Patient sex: M
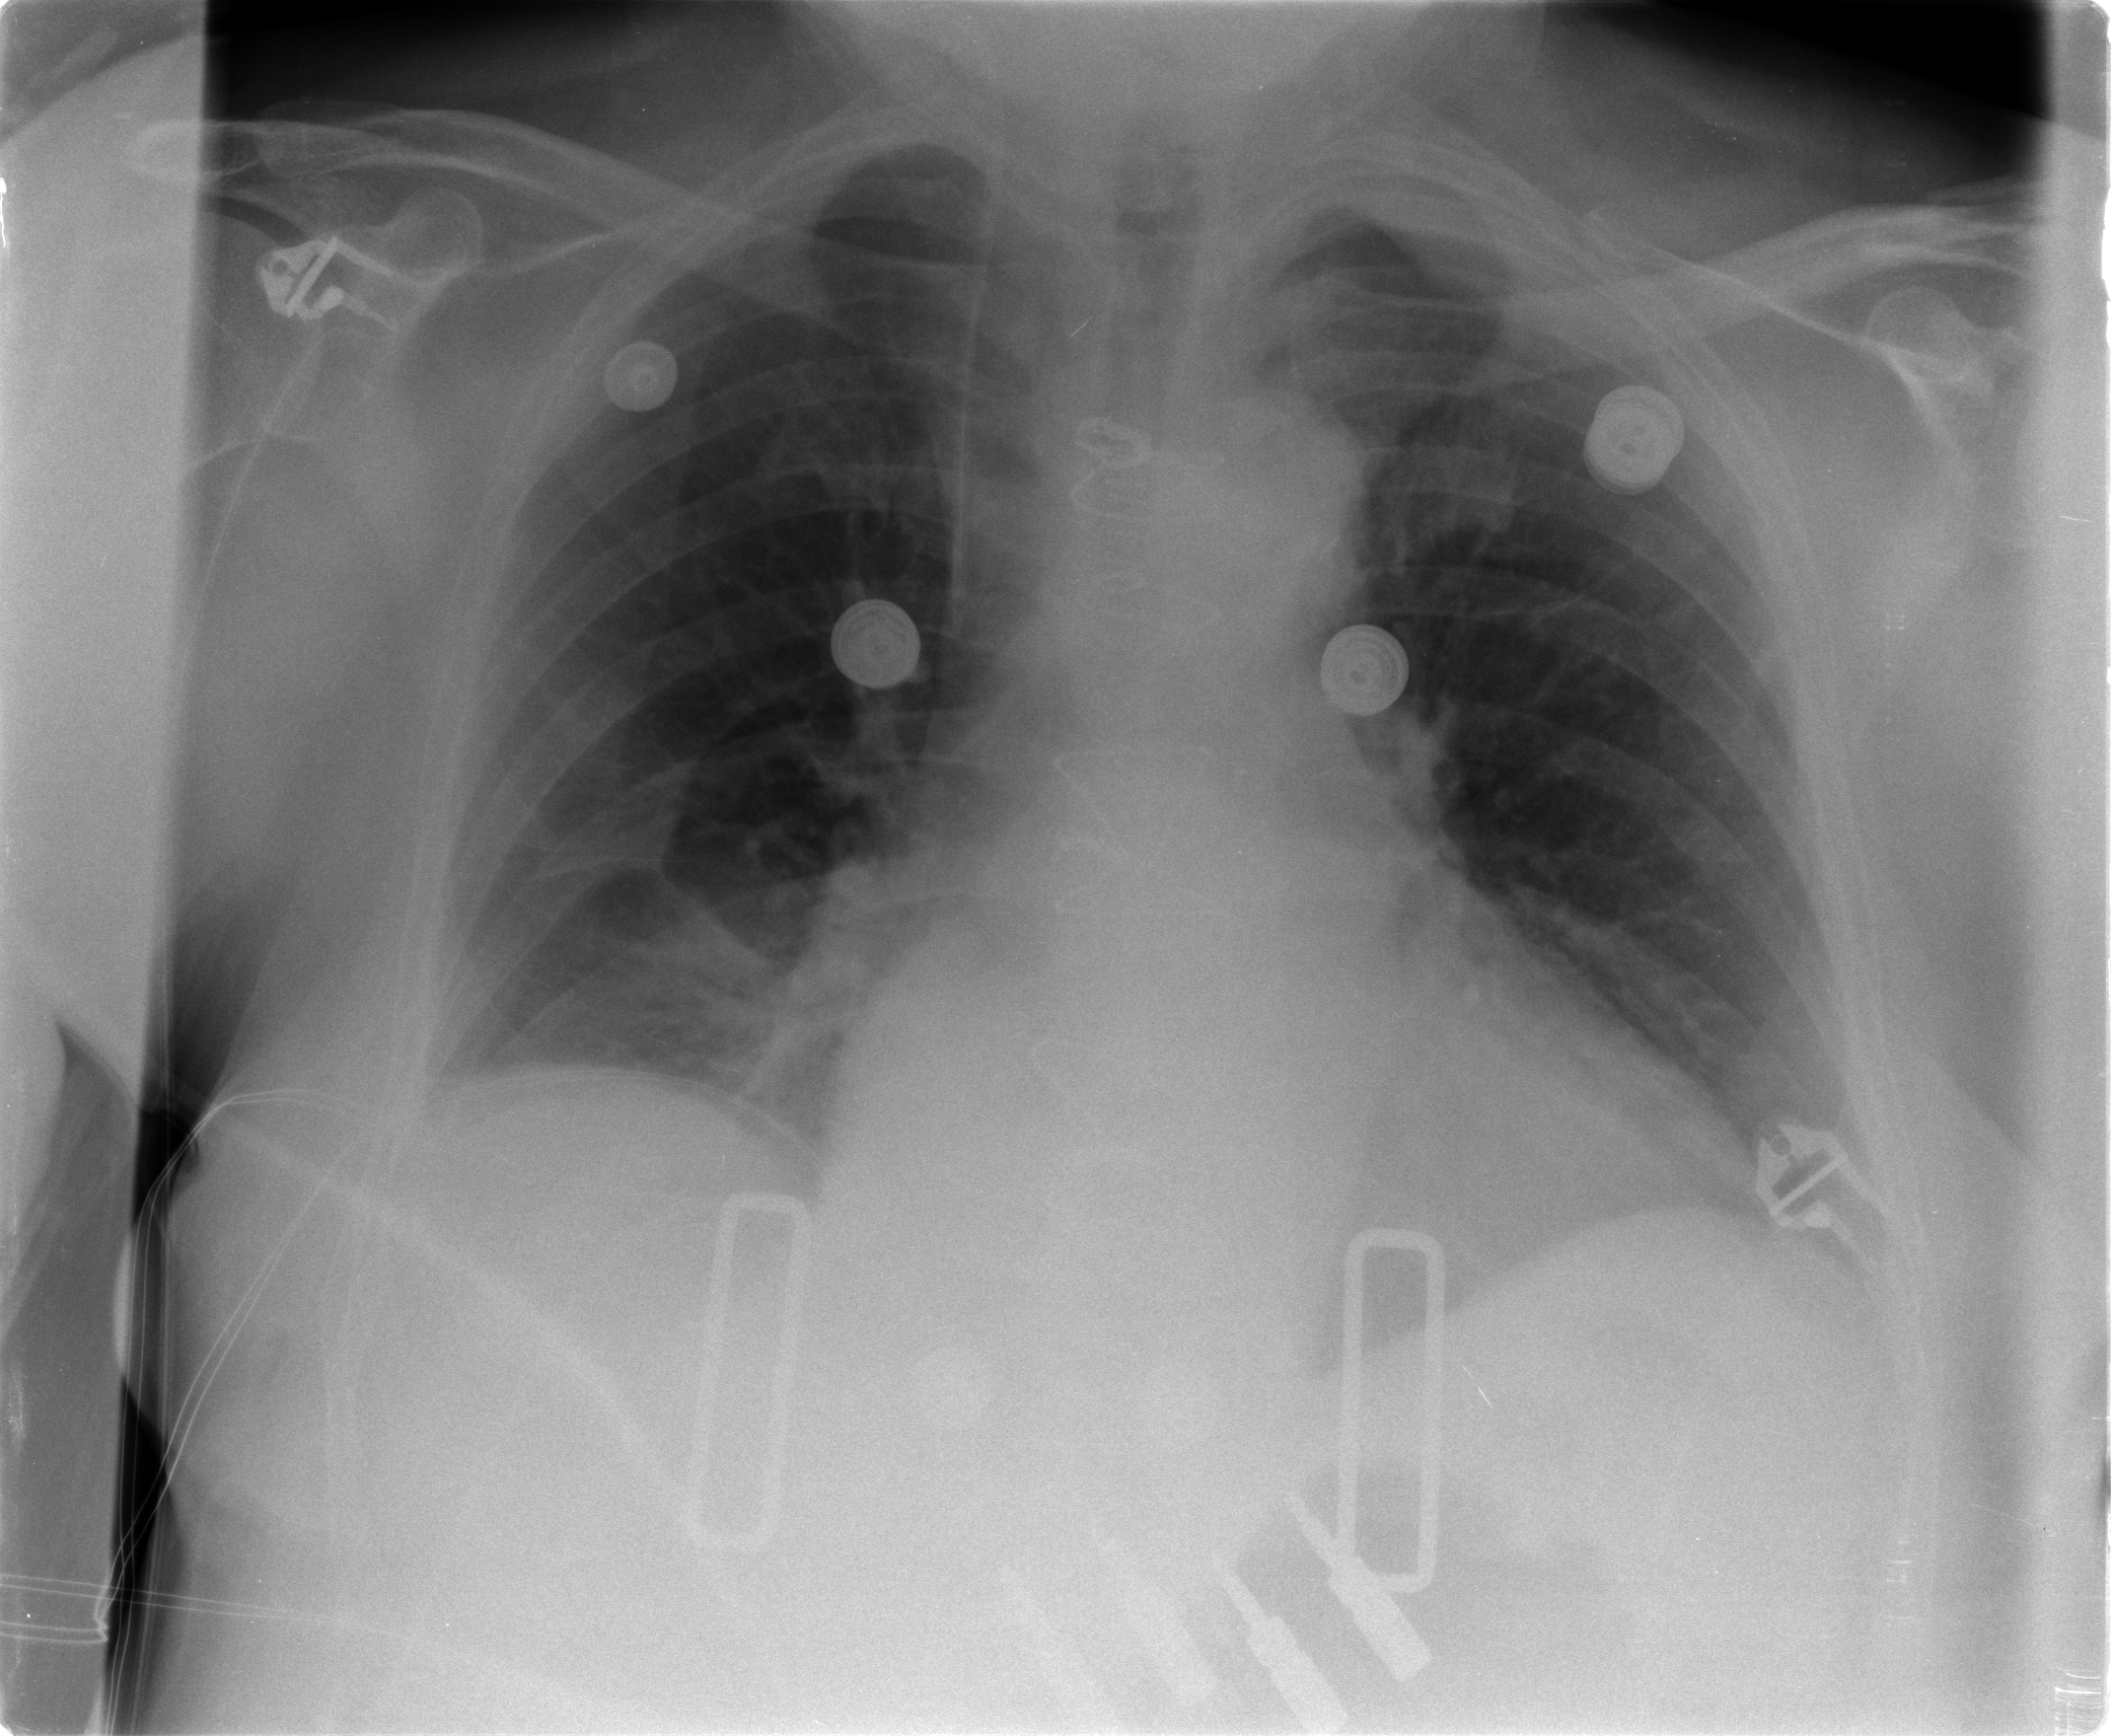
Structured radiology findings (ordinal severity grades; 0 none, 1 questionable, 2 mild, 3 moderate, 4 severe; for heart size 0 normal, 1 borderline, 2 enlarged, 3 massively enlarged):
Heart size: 1
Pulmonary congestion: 3
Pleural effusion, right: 2
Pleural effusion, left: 2
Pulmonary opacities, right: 0
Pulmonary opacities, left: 0
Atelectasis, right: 2
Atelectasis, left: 2